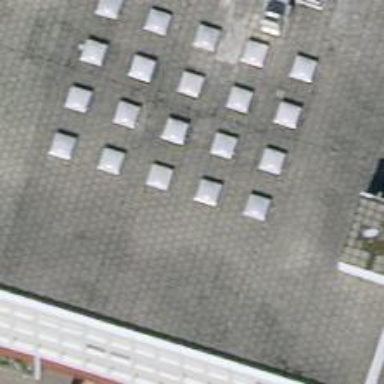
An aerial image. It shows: Flat-roofed office building.